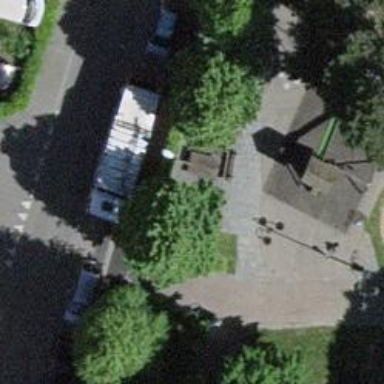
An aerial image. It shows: Picnic table located in leisure land area.